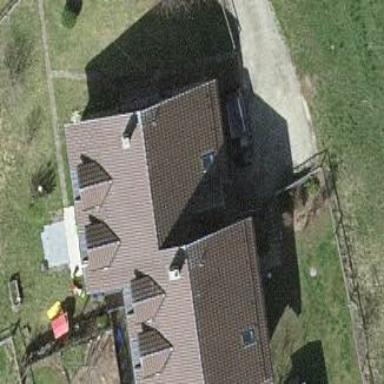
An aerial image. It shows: Simple and straightforward house.